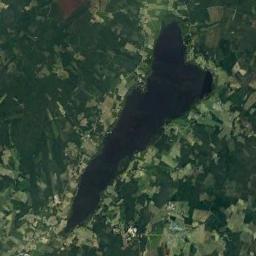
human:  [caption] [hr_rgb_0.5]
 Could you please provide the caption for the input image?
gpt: There are many trees around the lake .

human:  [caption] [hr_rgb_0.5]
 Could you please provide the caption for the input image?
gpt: An irregularly shaped blue lake surrounded by green and yellow-brown fields .

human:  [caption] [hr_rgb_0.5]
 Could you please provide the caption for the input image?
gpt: The lake in the picture is blue .

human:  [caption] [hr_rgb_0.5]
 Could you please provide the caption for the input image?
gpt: The lake lies in farmland and the water is dark blue .

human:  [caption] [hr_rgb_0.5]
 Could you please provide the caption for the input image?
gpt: There are green meadows around the lake .